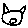
Label: cat